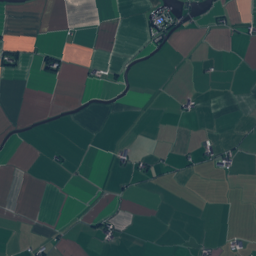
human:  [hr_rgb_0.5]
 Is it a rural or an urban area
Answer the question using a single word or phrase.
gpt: rural

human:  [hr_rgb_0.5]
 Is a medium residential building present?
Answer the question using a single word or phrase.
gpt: yes

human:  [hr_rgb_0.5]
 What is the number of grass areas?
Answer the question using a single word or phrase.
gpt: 105

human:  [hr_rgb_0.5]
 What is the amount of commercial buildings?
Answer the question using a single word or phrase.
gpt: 2

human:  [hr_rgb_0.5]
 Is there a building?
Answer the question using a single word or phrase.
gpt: yes

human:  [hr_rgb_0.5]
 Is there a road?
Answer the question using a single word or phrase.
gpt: yes

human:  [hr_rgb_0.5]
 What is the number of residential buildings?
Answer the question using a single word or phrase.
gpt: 177

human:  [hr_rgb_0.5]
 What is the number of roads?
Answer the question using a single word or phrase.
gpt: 56

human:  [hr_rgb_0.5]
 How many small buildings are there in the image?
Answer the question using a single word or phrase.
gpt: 164

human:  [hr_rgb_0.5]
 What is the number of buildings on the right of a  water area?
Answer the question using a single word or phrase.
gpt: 179

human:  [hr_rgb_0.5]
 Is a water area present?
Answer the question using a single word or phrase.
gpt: yes

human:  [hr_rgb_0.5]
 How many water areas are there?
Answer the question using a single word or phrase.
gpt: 21

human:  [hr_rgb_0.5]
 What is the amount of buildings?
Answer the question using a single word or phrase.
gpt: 179

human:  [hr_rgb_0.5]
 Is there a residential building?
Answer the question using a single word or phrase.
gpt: yes

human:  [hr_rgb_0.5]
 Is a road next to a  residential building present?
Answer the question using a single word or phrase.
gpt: yes

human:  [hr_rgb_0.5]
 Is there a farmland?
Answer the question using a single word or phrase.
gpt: yes

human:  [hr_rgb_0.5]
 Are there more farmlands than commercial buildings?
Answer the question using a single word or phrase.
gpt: yes

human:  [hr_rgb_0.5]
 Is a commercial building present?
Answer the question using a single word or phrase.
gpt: yes

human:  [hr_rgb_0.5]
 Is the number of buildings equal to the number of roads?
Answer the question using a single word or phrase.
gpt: no

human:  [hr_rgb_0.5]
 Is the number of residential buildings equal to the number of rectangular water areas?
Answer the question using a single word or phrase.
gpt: no

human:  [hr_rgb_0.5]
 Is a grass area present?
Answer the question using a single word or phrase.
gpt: yes

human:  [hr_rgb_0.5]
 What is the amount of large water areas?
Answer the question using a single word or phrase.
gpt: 8

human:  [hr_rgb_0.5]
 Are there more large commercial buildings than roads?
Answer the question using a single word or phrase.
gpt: no

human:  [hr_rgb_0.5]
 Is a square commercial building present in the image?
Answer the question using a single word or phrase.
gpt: no

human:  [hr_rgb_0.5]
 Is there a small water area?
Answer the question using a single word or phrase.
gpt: yes

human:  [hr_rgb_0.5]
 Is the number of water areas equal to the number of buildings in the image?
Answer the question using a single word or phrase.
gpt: no

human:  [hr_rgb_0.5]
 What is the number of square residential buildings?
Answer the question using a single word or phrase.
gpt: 3

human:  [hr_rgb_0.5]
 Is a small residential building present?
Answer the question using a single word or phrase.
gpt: yes

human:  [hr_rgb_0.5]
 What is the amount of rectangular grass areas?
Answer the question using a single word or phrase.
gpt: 2

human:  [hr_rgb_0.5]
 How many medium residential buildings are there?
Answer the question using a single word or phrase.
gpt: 15

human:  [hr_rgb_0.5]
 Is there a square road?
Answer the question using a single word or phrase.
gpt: no

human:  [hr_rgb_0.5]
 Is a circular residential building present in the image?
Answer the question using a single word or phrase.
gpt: yes

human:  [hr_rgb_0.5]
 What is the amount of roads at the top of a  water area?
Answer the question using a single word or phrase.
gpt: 53

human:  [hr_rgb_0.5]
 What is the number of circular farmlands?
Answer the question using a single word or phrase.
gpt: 0

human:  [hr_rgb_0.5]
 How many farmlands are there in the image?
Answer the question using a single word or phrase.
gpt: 62

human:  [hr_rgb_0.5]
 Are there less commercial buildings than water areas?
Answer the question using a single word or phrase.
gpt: yes

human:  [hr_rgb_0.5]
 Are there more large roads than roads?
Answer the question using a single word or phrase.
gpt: no

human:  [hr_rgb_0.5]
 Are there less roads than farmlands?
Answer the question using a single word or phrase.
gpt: yes

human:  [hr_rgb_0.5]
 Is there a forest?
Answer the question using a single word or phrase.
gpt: yes

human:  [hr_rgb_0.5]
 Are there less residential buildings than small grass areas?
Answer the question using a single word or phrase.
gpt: no

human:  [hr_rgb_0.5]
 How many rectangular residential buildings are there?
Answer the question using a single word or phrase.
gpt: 134

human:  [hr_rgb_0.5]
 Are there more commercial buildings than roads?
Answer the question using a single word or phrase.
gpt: no

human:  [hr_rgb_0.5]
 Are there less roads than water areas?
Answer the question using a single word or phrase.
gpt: no

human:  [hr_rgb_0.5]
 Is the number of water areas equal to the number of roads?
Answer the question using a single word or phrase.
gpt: no

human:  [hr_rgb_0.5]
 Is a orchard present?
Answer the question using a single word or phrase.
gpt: yes

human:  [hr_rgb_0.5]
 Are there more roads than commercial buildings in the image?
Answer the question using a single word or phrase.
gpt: yes

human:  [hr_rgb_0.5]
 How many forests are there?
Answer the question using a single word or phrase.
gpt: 16

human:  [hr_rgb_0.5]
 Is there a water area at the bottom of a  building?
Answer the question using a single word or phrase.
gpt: yes

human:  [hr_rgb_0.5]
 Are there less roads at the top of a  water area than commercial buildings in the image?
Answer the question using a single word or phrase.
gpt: no

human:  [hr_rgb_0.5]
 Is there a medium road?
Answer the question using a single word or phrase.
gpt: no

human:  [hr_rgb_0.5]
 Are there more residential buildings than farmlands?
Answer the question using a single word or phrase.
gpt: yes

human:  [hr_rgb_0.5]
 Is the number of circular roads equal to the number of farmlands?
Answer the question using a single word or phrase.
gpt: no

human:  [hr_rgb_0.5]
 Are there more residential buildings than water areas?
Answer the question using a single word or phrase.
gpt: yes

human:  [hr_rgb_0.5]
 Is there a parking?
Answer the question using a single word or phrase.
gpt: yes

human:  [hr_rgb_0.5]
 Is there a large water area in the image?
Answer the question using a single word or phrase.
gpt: yes

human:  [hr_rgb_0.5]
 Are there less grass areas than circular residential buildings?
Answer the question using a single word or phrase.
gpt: no

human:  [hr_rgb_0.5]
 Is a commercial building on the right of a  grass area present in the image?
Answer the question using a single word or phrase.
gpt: yes

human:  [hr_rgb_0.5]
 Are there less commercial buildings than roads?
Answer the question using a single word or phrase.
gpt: yes

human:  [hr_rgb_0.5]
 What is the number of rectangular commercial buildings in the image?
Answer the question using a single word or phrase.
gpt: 1

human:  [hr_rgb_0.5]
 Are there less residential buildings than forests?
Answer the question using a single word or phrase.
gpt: no

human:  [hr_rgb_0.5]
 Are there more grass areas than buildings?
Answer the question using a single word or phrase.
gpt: no

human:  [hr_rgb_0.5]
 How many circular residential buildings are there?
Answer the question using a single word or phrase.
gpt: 3

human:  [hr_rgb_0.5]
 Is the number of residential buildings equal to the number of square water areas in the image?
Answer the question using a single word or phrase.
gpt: no

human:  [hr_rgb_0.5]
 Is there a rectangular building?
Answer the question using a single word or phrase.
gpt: yes